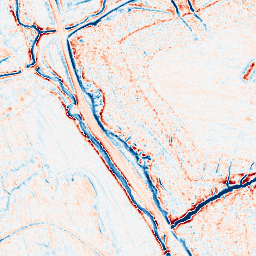
Category: edge_preserving
Decomposition family: anisotropic_diffusion
Decomposition parameters: iterations: 20
kappa: 50
gamma: 0.1
Upsampling method: cubic_catmull_rom
Upsampling parameters: scale: 4
Upsampling scale: 4